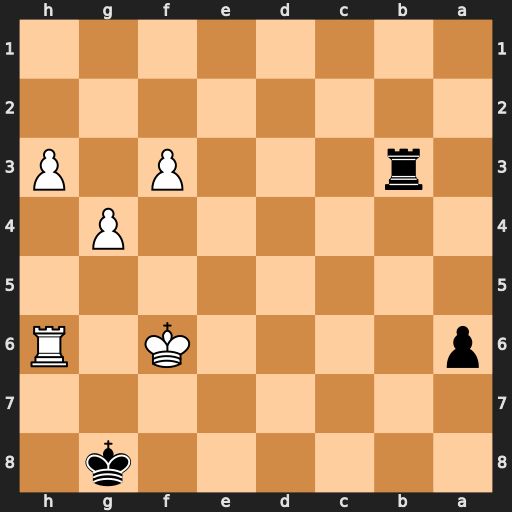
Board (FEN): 6k1/8/p4K1R/8/6P1/1r3P1P/8/8
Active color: b
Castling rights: -
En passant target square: -
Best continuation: Rb6+ Kg5 Rxh6 Kxh6 a5